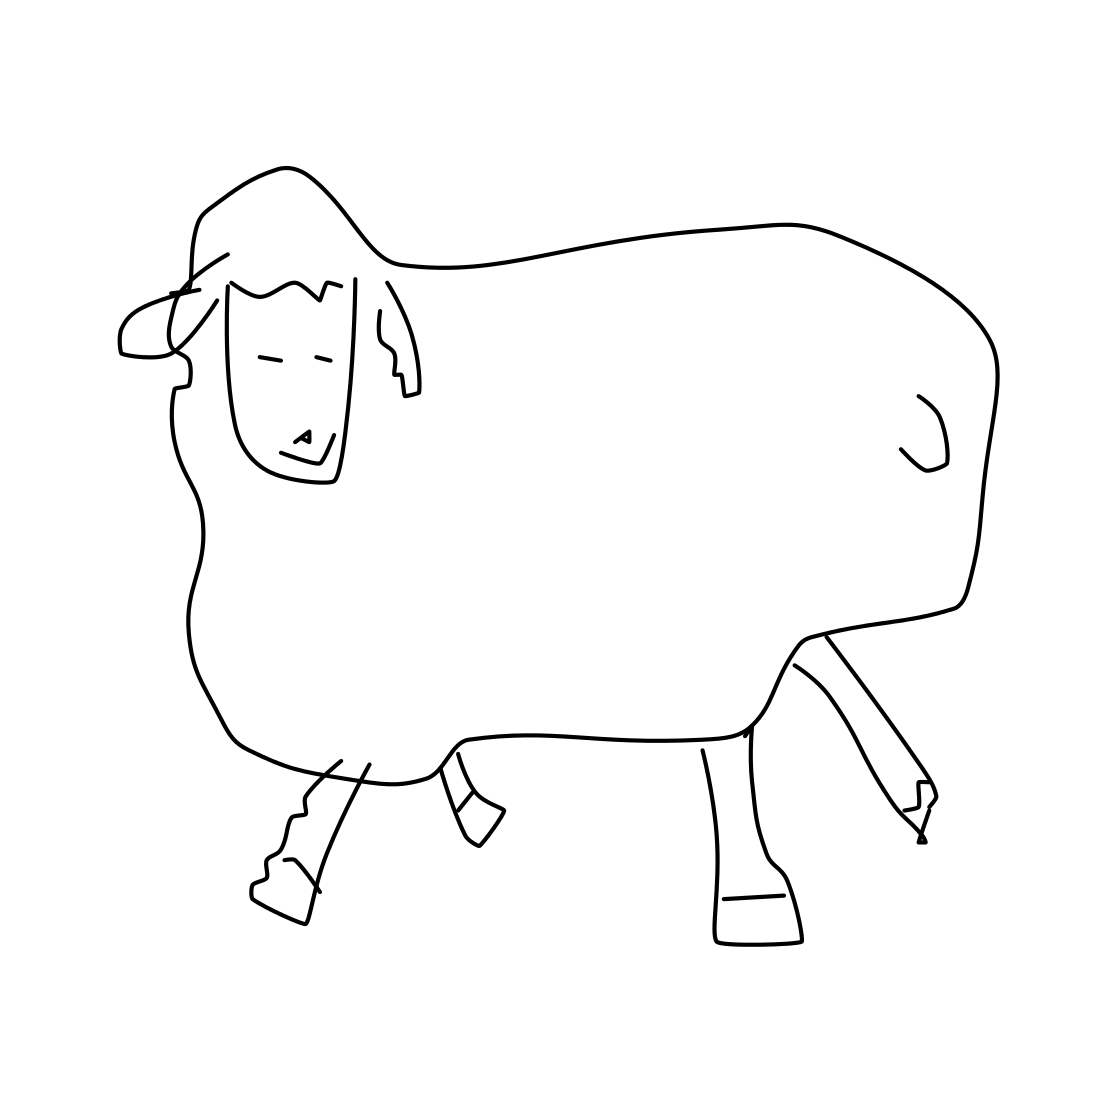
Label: sheep